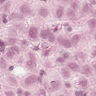
Metastatic tissue present: yes